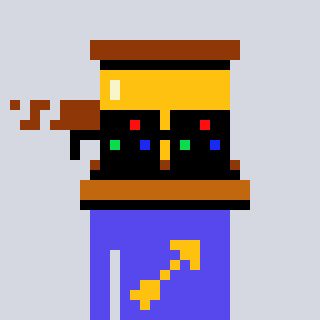
a pixel art character with square black sunglasses, a gavel-shaped head and a computerblue-colored body on a cool background